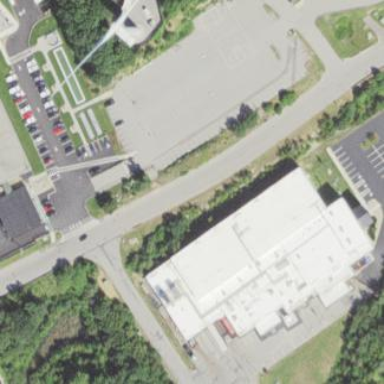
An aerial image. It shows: Parking area.